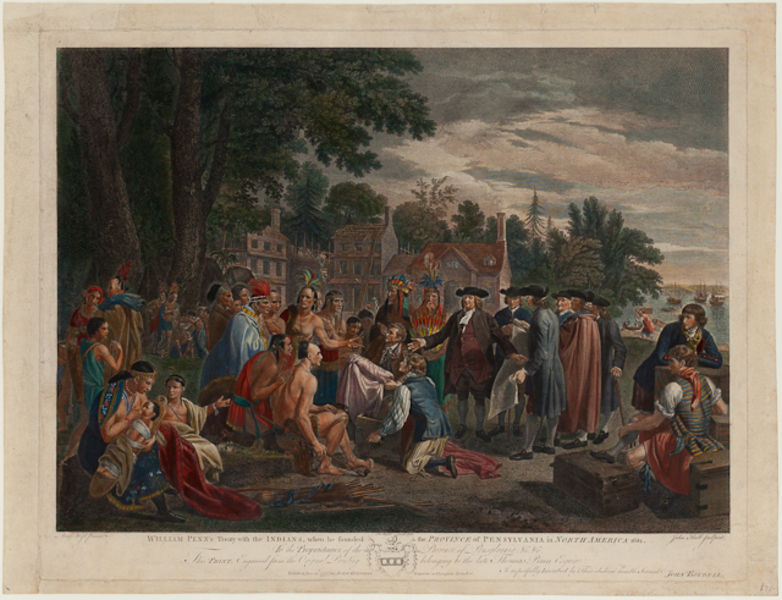
Titel: William Penn's Treaty with the Indians
Künstler: Benjamin West
Standort: Amherst (Massachusetts, USA)
Institution: Mead Art Museum, Amherst College
Schlagwörter: blau, himmel, meer, weiß, wolken, bäume, frau, männer, rot, häuser, schiffe, indianer